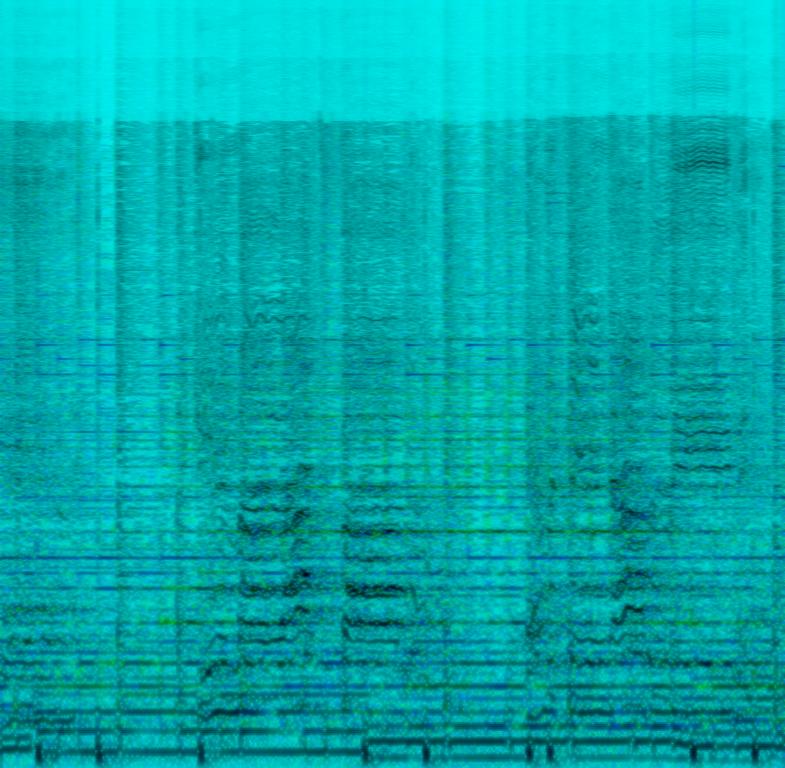
A male and female singer sing this vocal duet with a choral vocal harmony. The song is medium tempo with a groovy bass line, steady drumming rhythm, guitar lead, guitars playing rhythm and keyboard harmony. The song is devotional and congregational. The song is a Christian praise and worship song with poor audio quality.